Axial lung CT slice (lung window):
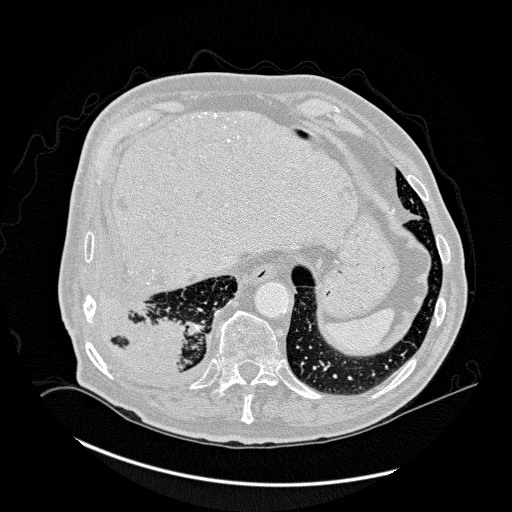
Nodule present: no